Interaction volume radius: 5 \u00c5
Interaction volume height: 15 \u00c5
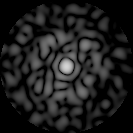
Disorder parameter: 0.828